Interaction volume radius: 10 \u00c5
Interaction volume height: 20 \u00c5
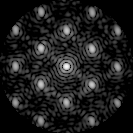
Disorder parameter: 0.2702